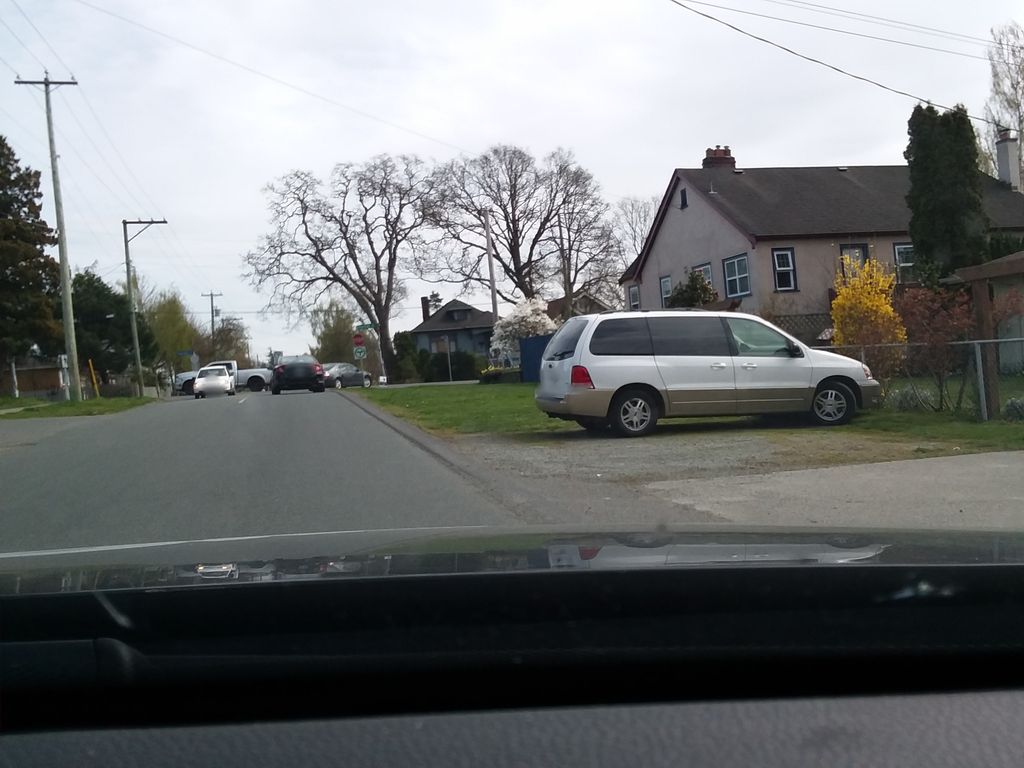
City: victoria